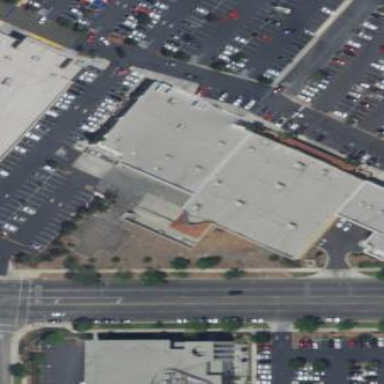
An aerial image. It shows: Retail building.